Question:
Hey programmers..
I am in trouble.I want to make the gallery using html, css ,bootstrap. (I know js and also I am still learning).
I want to make it complete responsive but its not working as when I decrease the width the image that I store in div goes down.
I make the image responsive and div also responsive.
I know div is block element so it goes down.I also use span also but its also not working .You can see in pic that I have uploaded.
This contain multiple image in the row.
Things that i want , when i decrease the width of browser(medium device like laptop ~~1200px) to sm( ~~992px) the image size should drecease and after that the image shift to new line .and same for all view
this all thing apply for laptop user as the browser size decease the image hide.
**the image also shift down when width decease i don't want it, it so awakward **
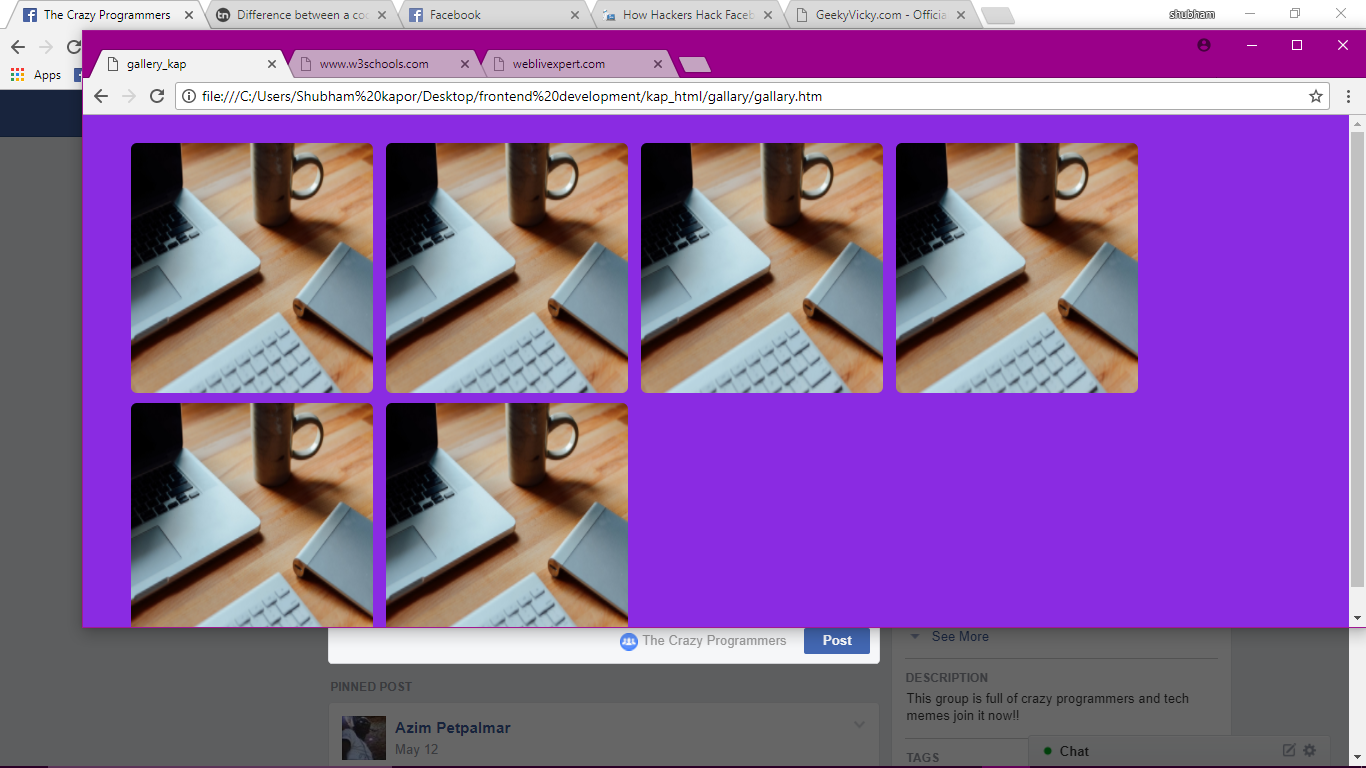
Answer: If you are using bootstrap then copy paste this code:
'''
<div class="row">
<div class="col-xs-6 col-md-3"><!--you can add more section like this-->
<a href="#" class="thumbnail">
<img src="..." alt="...">
</a>
</div>
</div>
'''
This will work definitely for you.